Chest X-ray. View position: PA
Patient age: 52
Patient sex: F
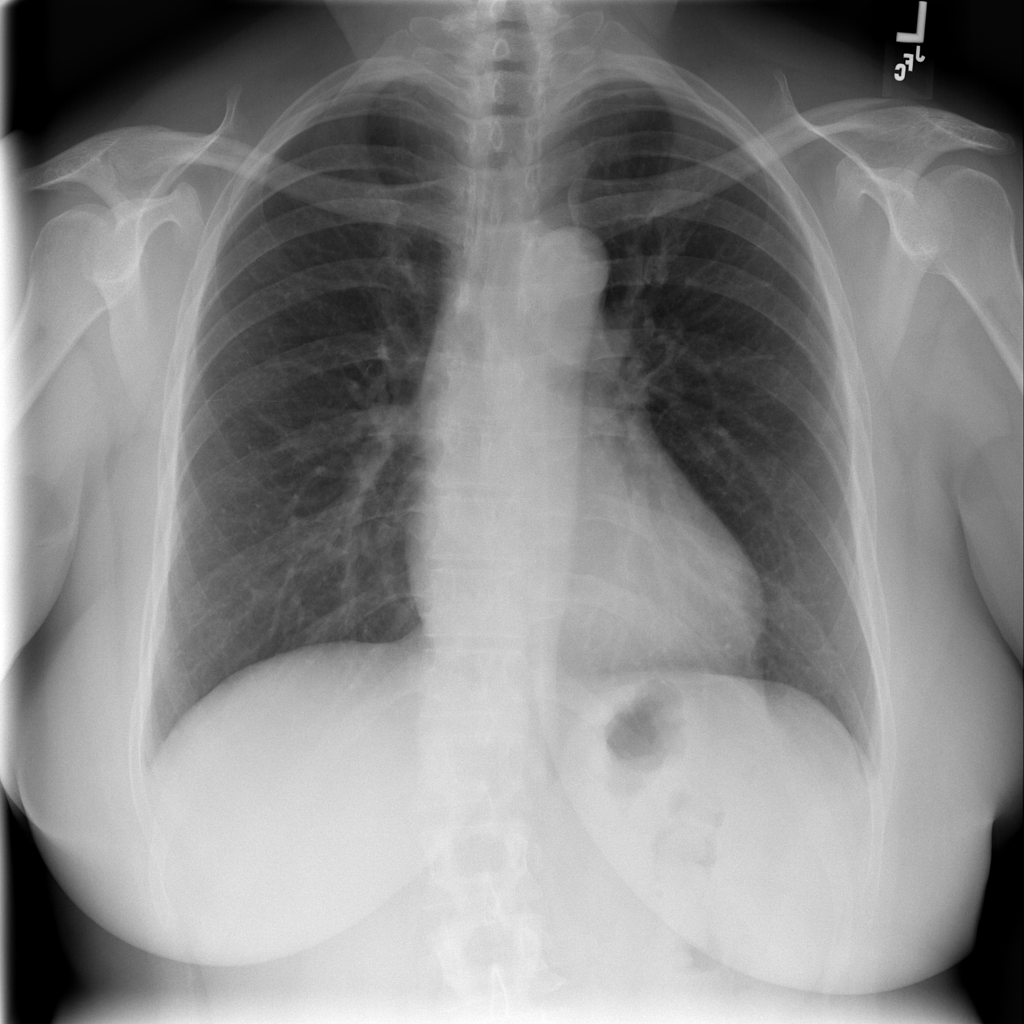
Finding: Pneumothorax